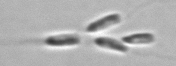
Label: Dinobryon